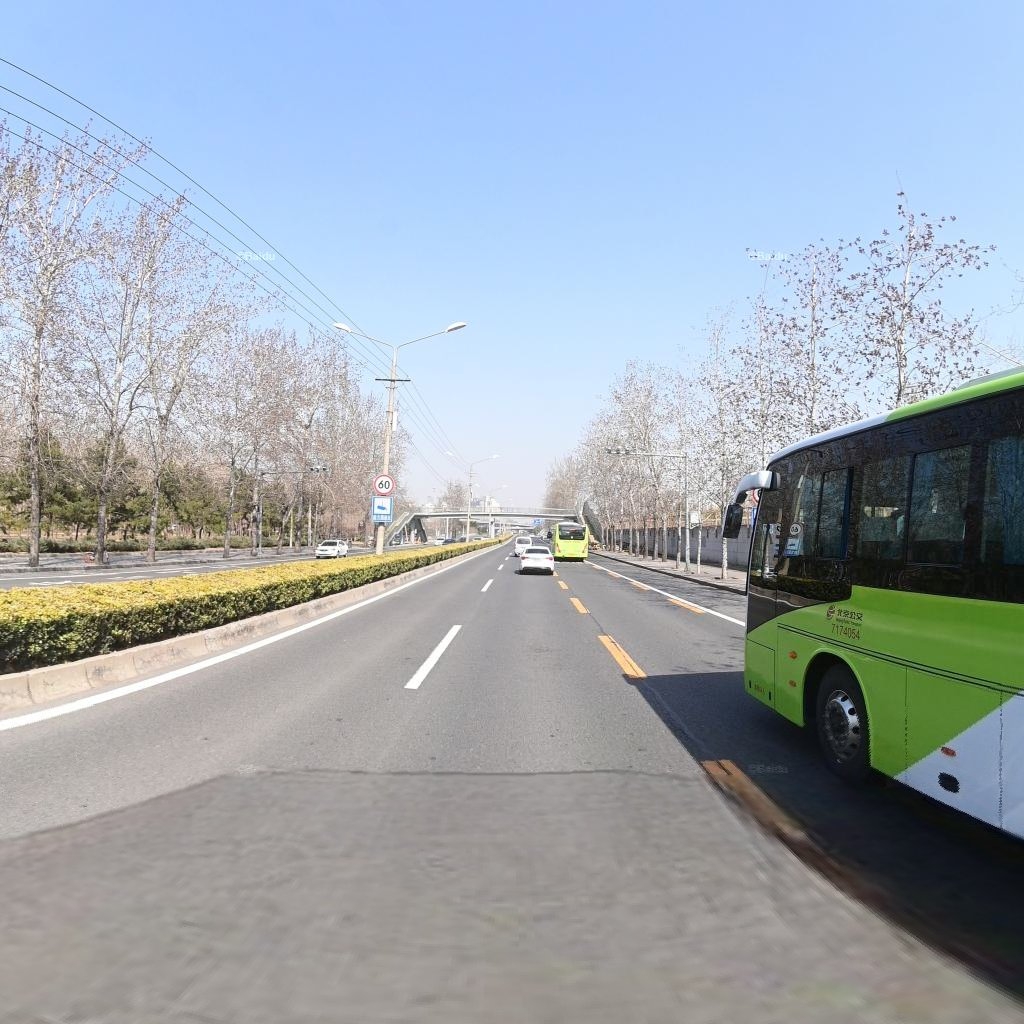
Region: Chaoyang
Road damage annotations: longitudinal patch